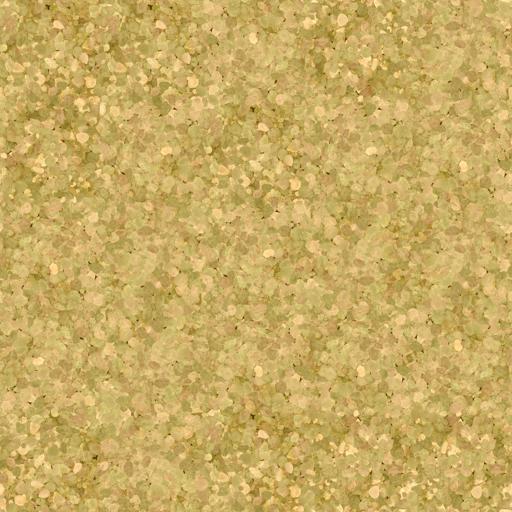
Tags: dirt dirty gravel ground pebbles stone yellow